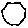
Label: hexagon